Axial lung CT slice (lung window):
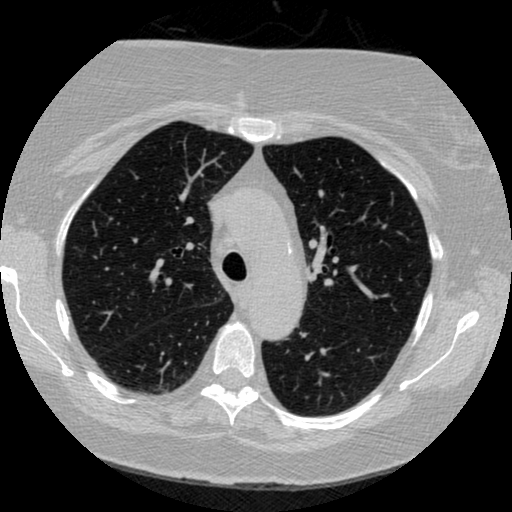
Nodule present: no